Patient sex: M
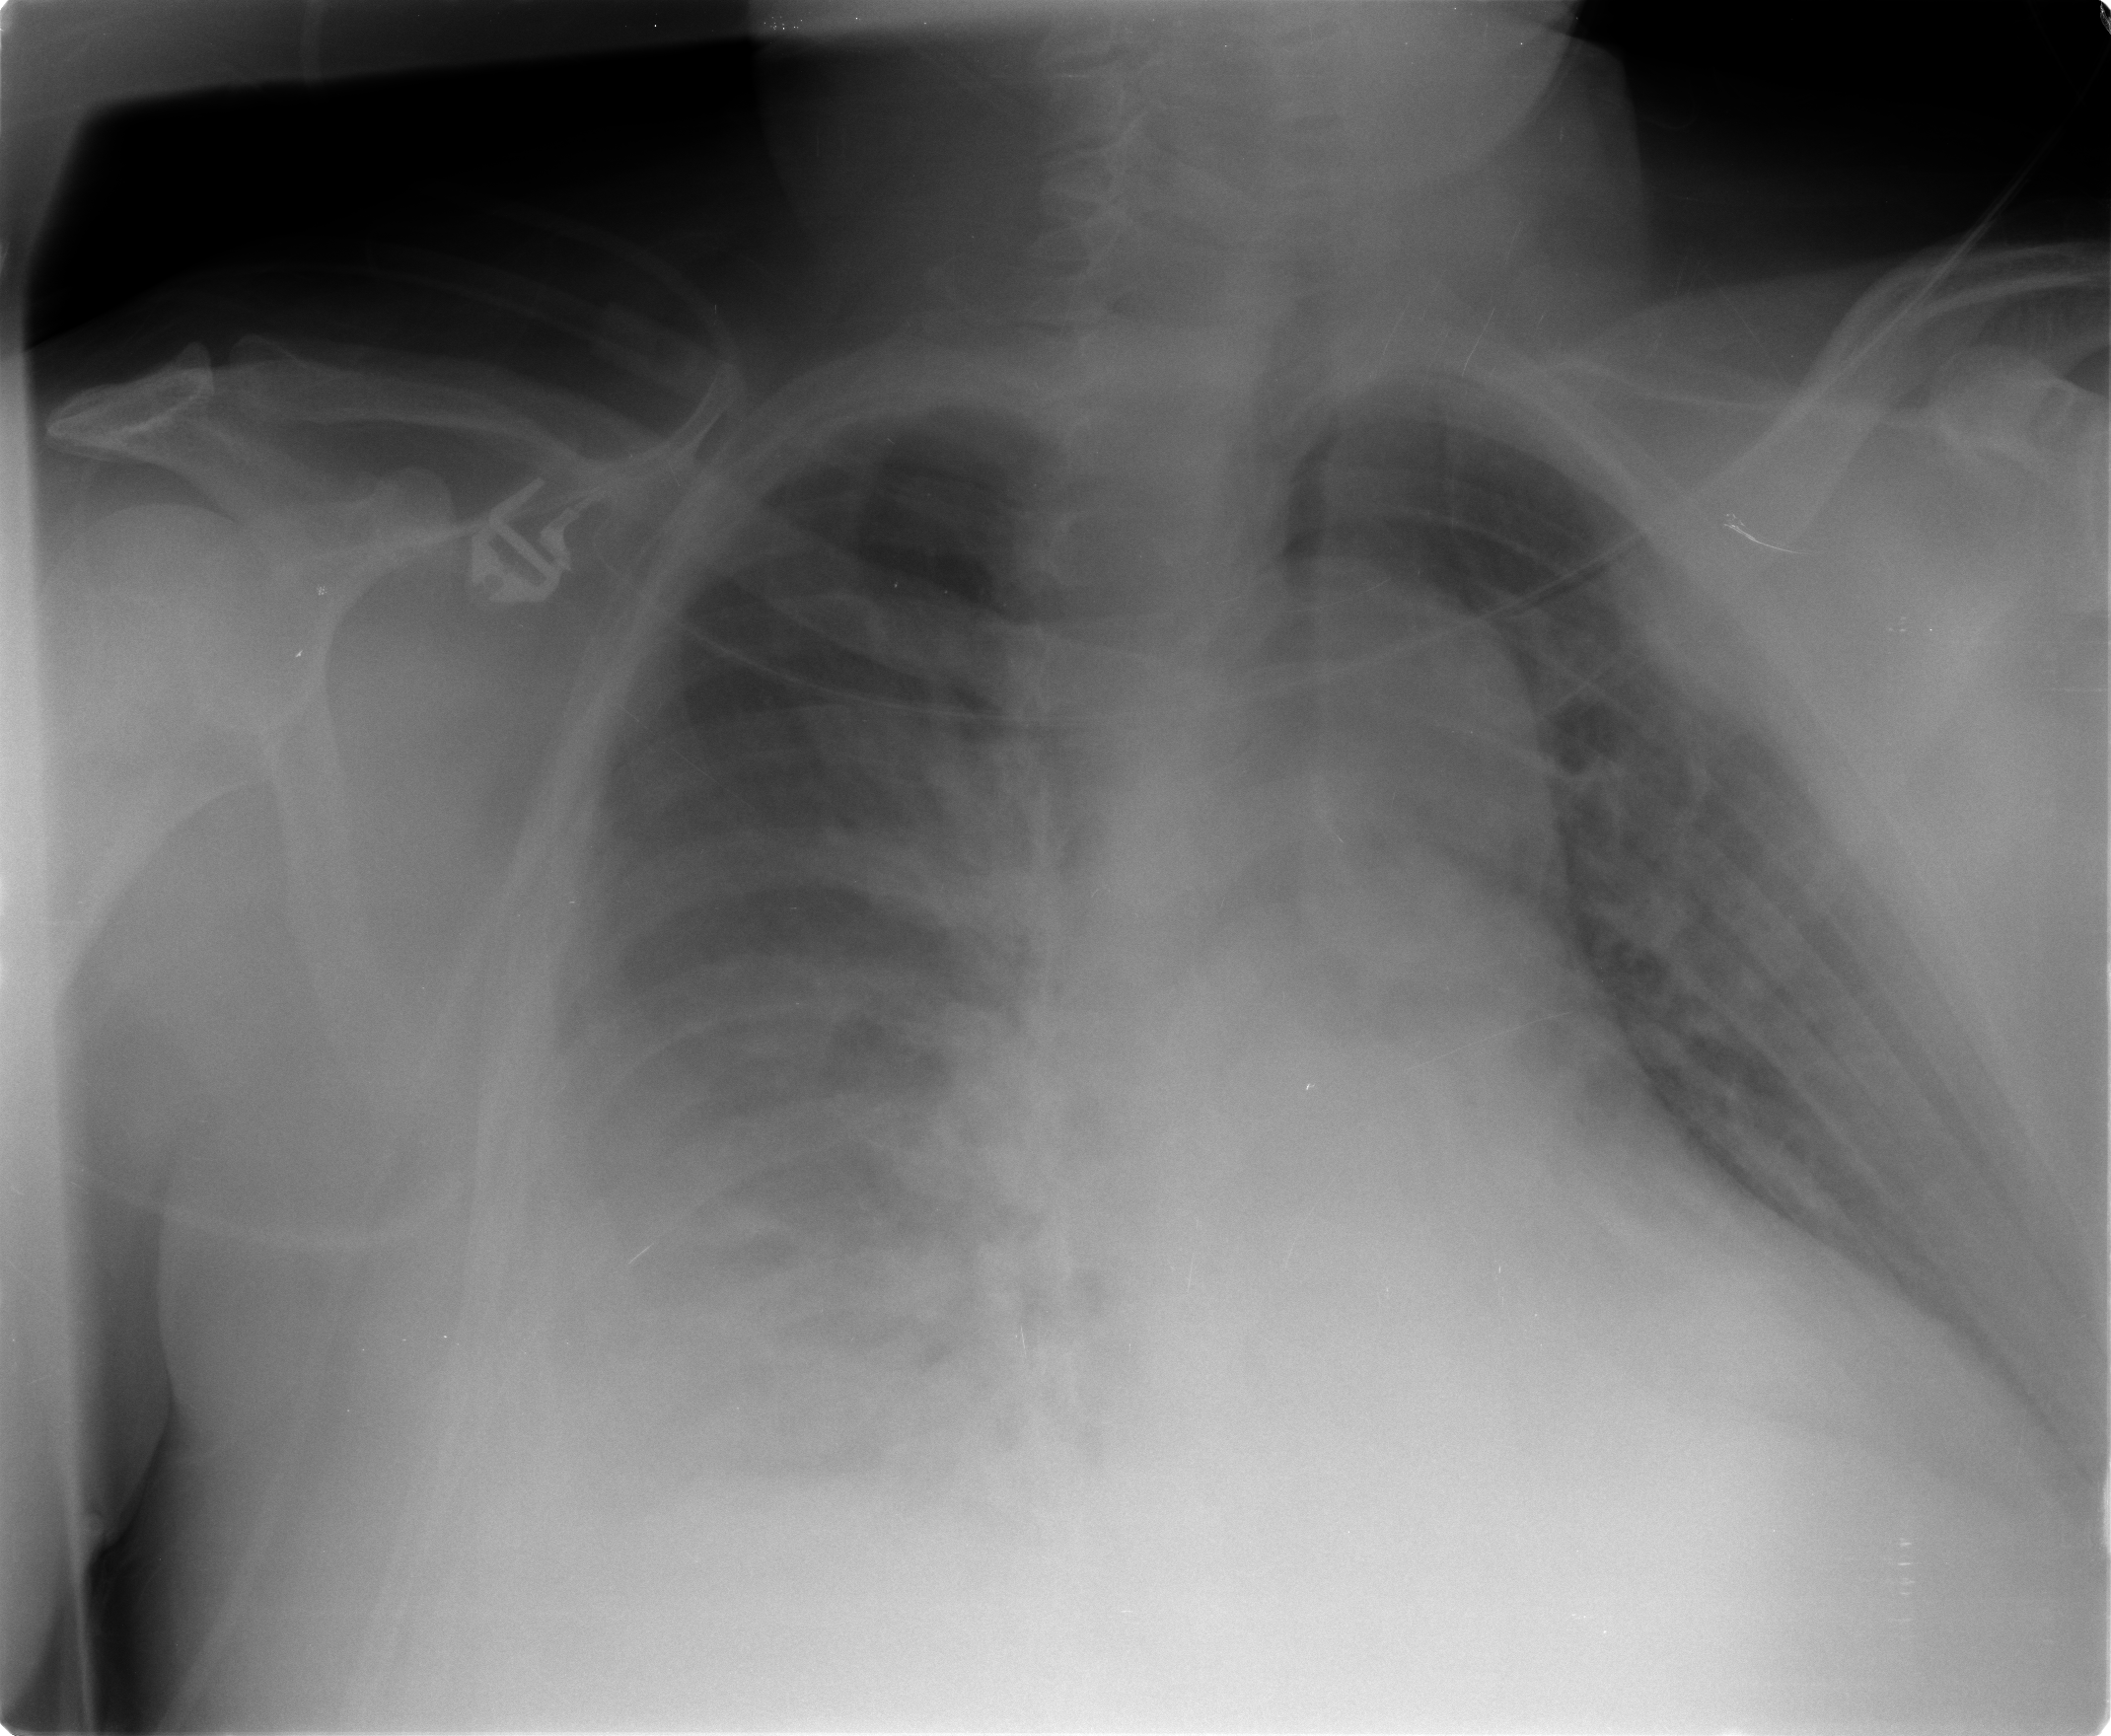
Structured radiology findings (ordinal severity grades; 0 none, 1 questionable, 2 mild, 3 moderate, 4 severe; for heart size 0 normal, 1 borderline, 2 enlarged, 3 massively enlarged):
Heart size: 2
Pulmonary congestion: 2
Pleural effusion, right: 3
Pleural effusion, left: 0
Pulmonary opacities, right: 2
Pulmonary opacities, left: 2
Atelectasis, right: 3
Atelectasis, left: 2